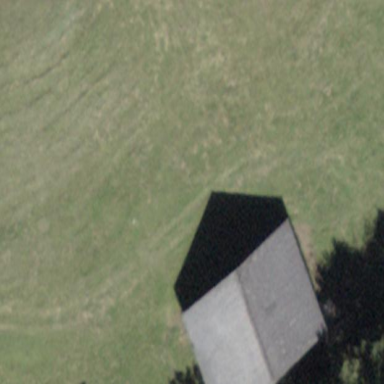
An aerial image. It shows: Rural barn.